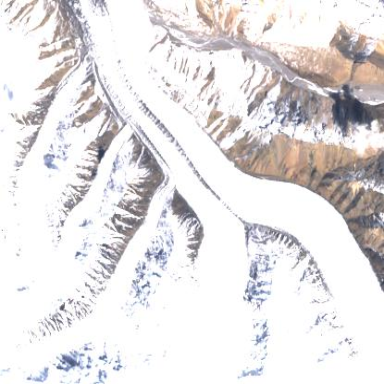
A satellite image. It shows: Majestic glacier in the distance.